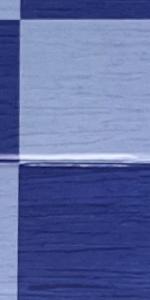
Label: Empty